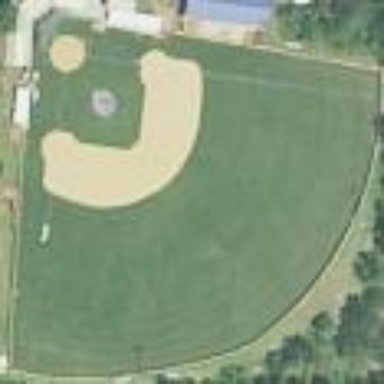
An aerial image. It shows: Baseball pitch for leisure land.